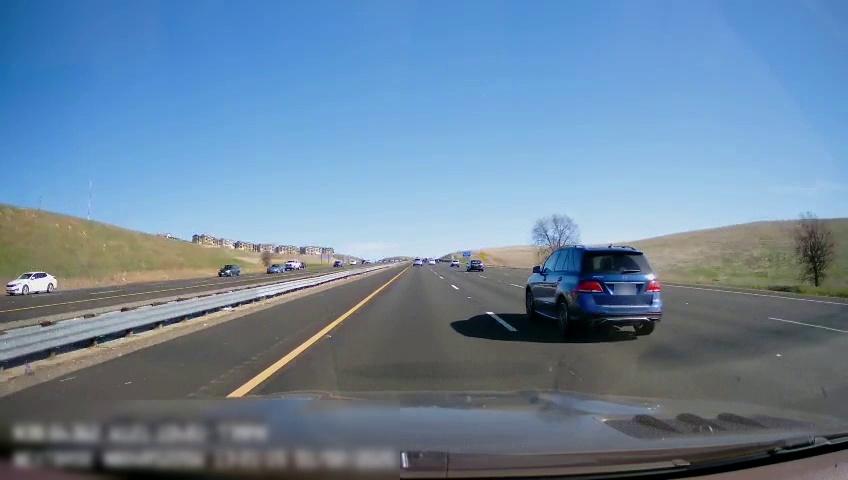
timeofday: Day
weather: Sunny
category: Drivable Space
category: Drivable Space
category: Vehicles | Car
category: Vehicles | SUV
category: Vehicles | SUV
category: Vehicles | Car
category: Vehicles | SUV
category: Vehicles | Car
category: Vehicles | Truck
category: Lanes | Current Lane
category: Lanes | Current Lane
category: Lanes | Alternate Lane
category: Lanes | Alternate Lane
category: Lanes | Alternate Lane
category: Lanes | Opposite Lane
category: Lanes | Opposite Lane
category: Lanes | Opposite Lane